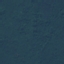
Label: Forest